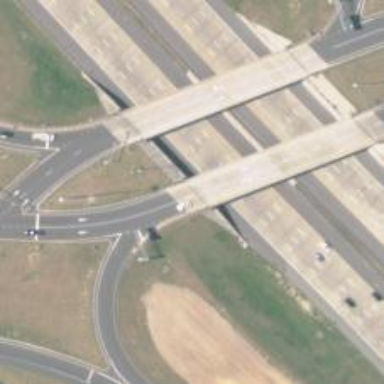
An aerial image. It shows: Primary highway expressway that includes bridge.